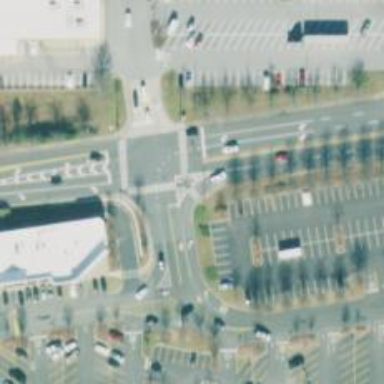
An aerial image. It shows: Marked road crossing.